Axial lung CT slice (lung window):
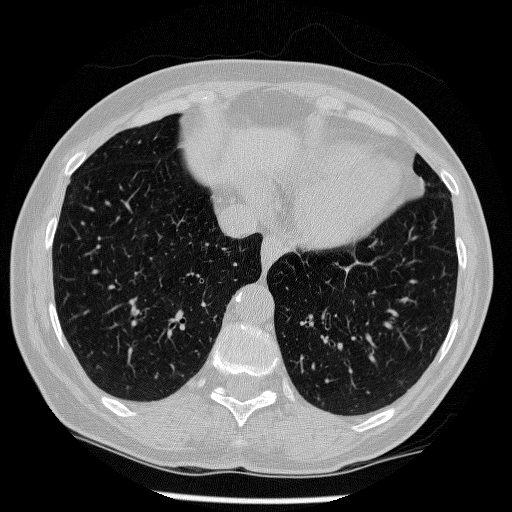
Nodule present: no